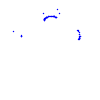
Particle: proton